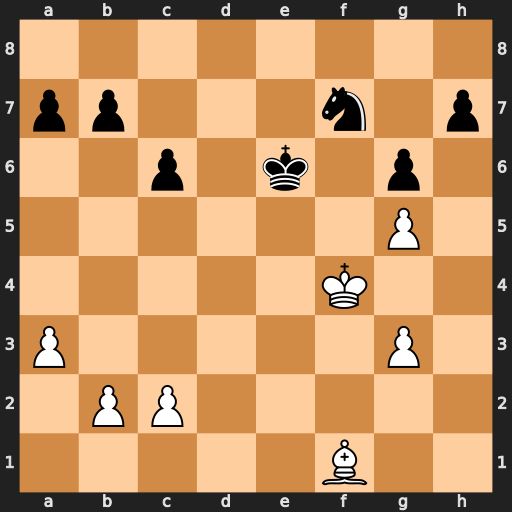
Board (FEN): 8/pp3n1p/2p1k1p1/6P1/5K2/P5P1/1PP5/5B2
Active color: w
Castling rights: -
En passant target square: -
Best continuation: Bc4+ Ke7 Bxf7 Kxf7 Ke5